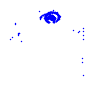
Particle: electron